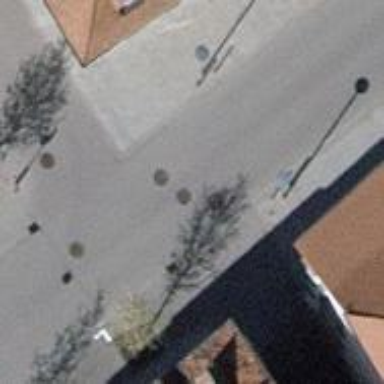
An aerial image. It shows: Bollard barrier.